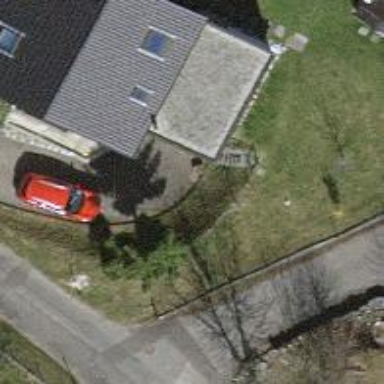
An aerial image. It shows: Detached building with gabled roof.